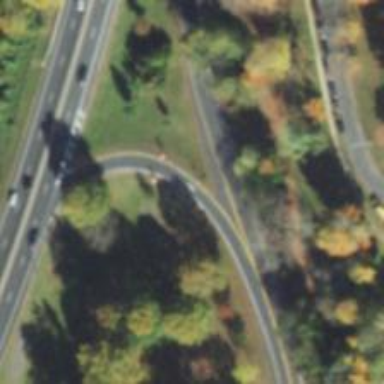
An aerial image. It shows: Asphalt trunk link road.